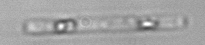
Label: Leptocylindrus